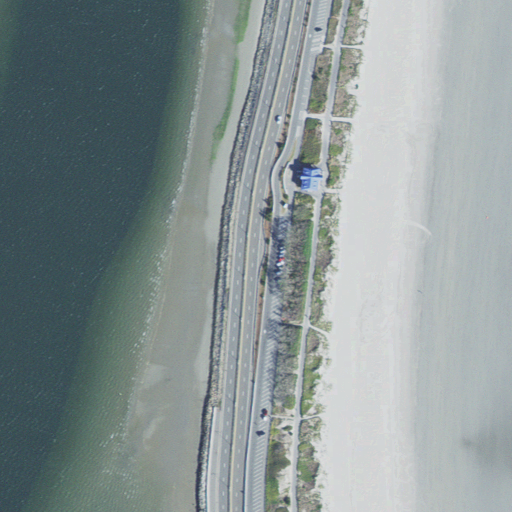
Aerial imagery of cape in Massachusetts named Sand Point containing open water, barren land, high intensity development, herbaceous wetlands, and medium intensity development